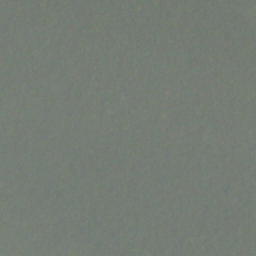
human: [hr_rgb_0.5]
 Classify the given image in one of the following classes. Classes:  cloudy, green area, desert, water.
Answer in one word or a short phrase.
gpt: cloudy